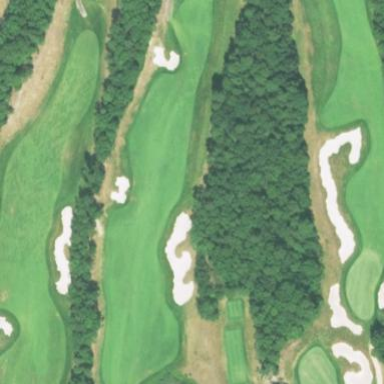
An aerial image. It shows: Golf rough area.